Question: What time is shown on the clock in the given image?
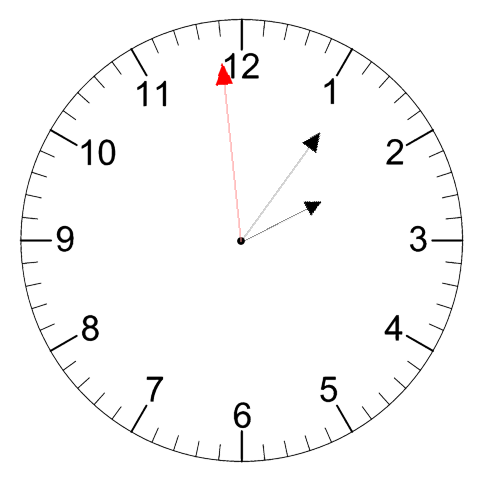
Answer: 02:05:59